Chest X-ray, PA view. Patient: 56 years old, sex M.
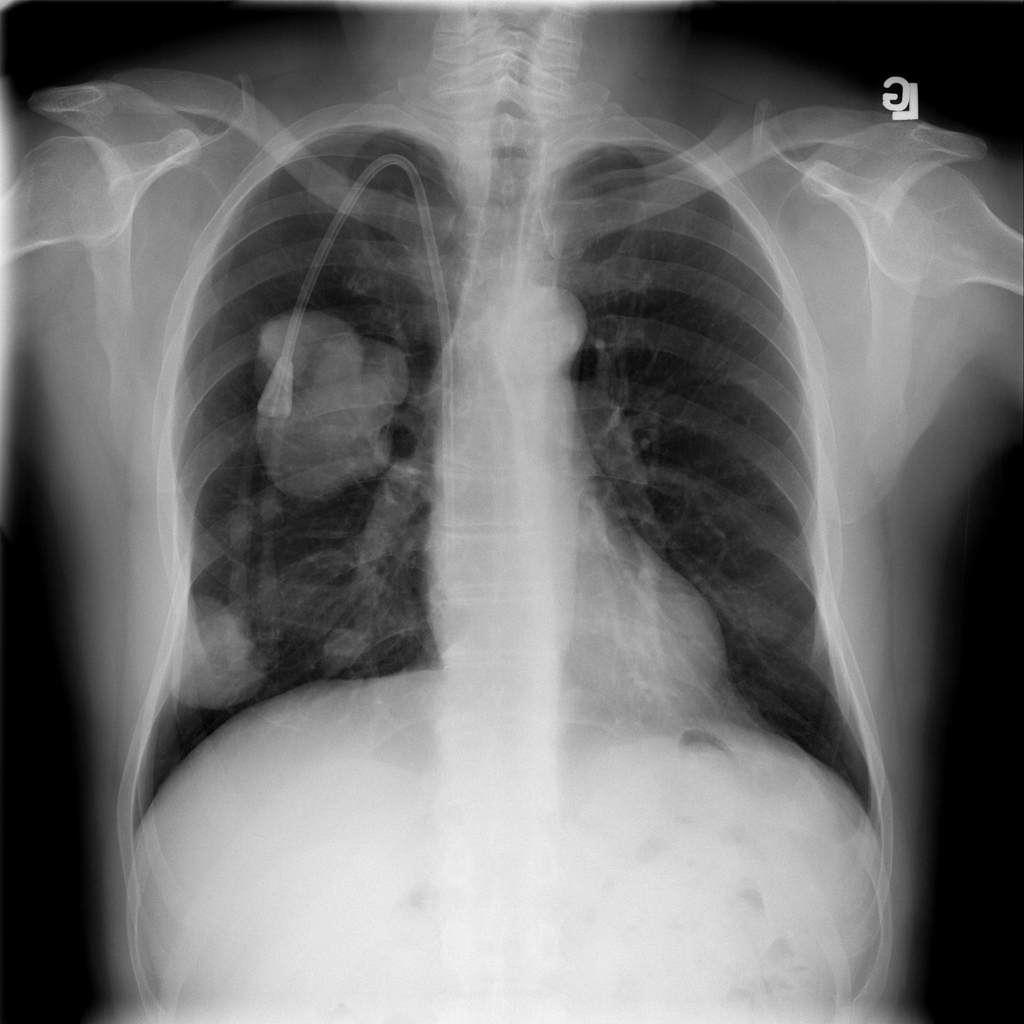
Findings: Mass